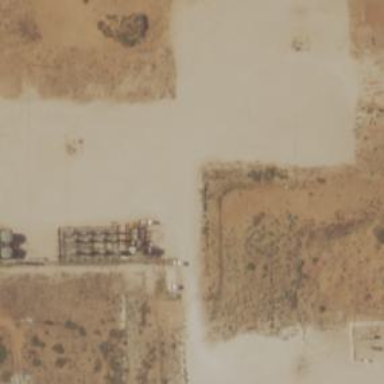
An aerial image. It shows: Wellsite surrounded by sand.